Question: Good day.
Now i create api Key for browser apps (with referers).
'''
Referers: *.invait.ru/*
'''
But on site i get error:
'''
Google does not permit the use of the Maps API for this application.
API Google key provided is invalid or do not have permission to use it
with Google Maps JavaScript API v3 on this site.
'''
Screenshot:

Tell me please why i get it error and how remove error and use google map api v3?
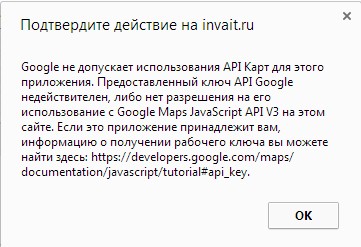
Answer: For domain use 'Referers: invait.ru/*'